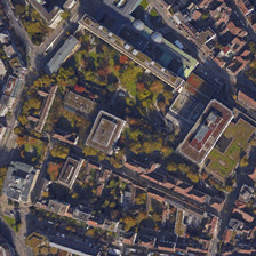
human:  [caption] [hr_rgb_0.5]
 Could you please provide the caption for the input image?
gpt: School of it while building is lying next.

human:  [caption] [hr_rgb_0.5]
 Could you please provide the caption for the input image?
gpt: A school, next to a building.

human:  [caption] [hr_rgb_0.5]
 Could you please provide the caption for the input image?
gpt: a school in it while with buildings next to it.

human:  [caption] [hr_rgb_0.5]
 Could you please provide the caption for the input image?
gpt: a green tree surrounded by school in it .

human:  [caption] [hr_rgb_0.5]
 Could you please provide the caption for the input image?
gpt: a school in it while with buildings next to it.